Field crop: maize
Growth stage: 1
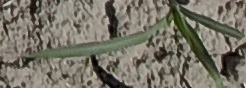
Species: sorghum